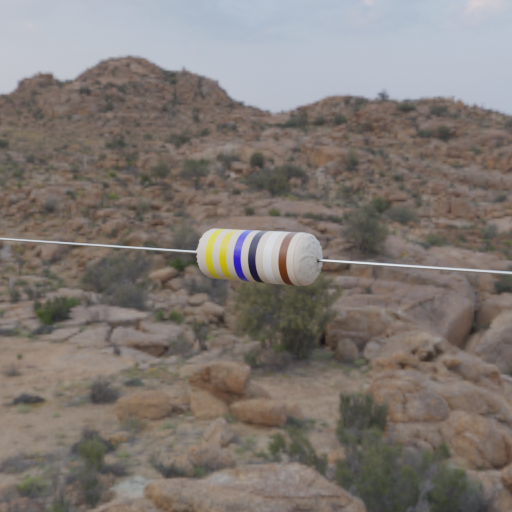
Resistor colour bands (in order): yellow, yellow, blue, black, white, brown